Interaction volume radius: 10 \u00c5
Interaction volume height: 25 \u00c5
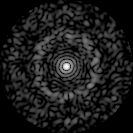
Disorder parameter: 0.8261